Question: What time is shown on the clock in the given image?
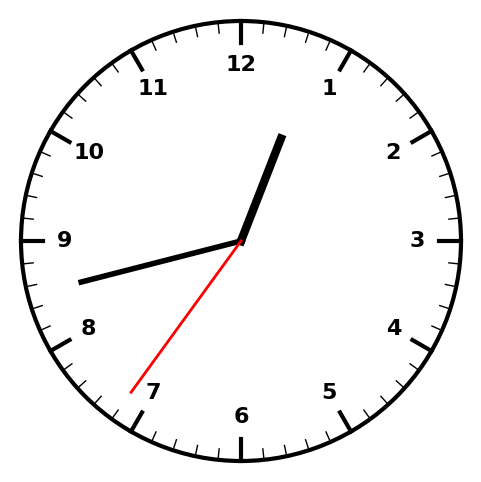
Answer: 12:42:36